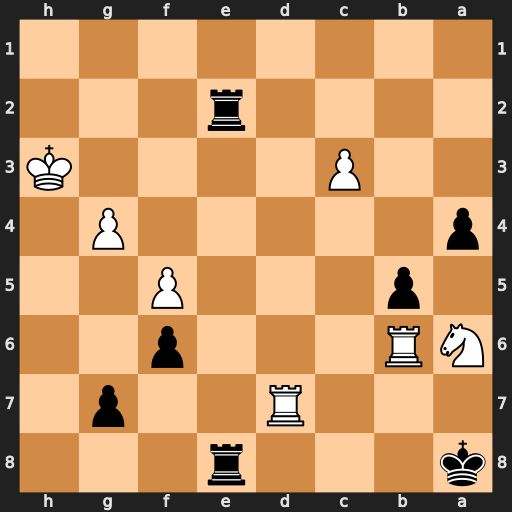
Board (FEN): k3r3/3R2p1/NR3p2/1p3P2/p5P1/2P4K/4r3/8
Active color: b
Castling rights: -
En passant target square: -
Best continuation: R8e3+ Kh4 Rh2#